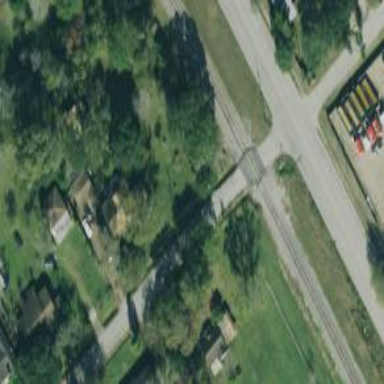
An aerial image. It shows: Level crossing along the railway.